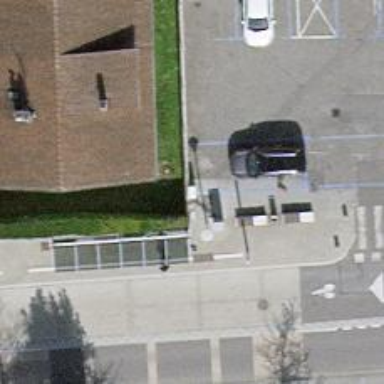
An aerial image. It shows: Beige street cabinet used for street lighting.